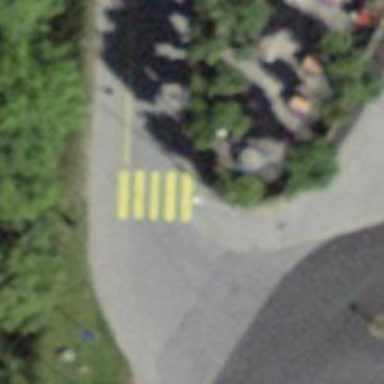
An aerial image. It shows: Marked zebra crossing on the road.